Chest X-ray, PA view. Patient: 58 years old, sex F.
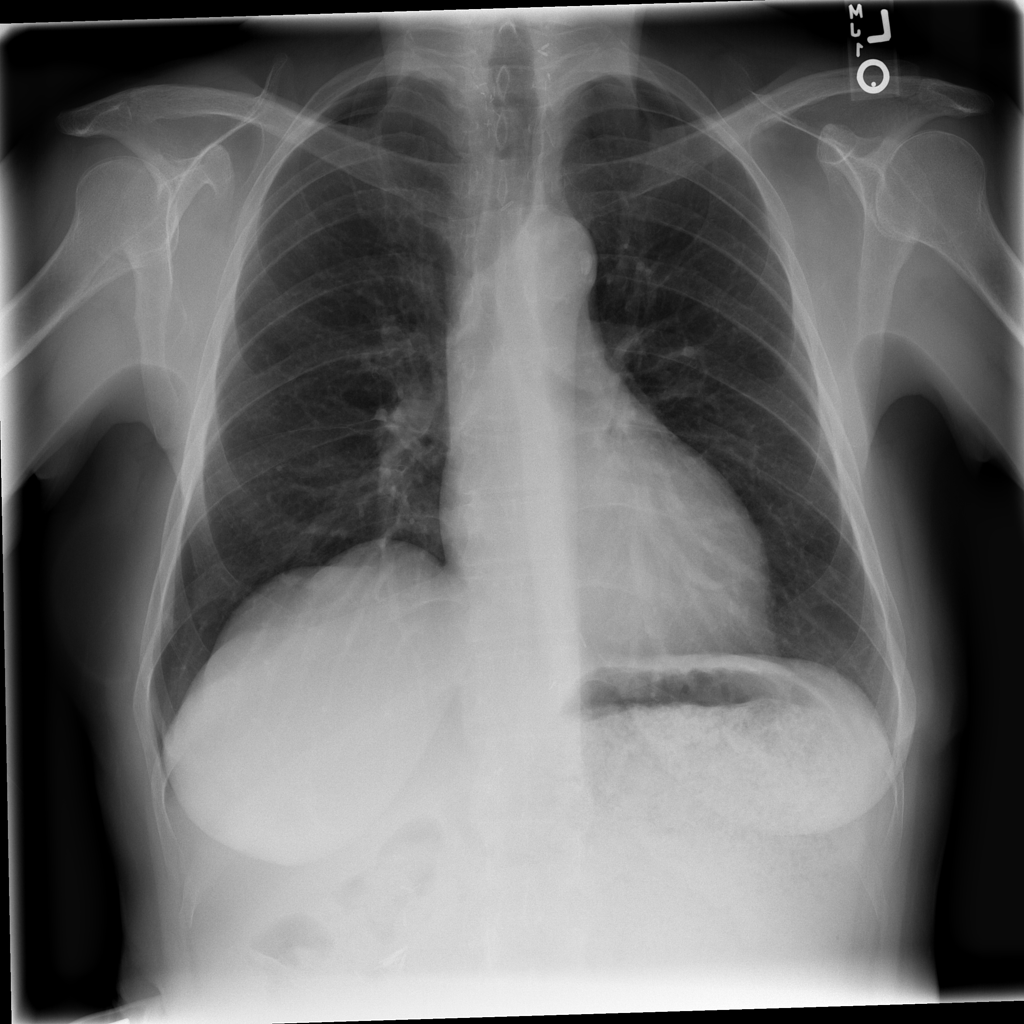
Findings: No Finding